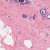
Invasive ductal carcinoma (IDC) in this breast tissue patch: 0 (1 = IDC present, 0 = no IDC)